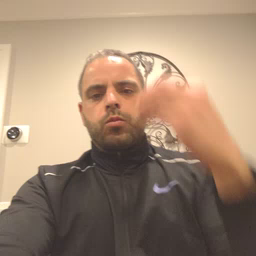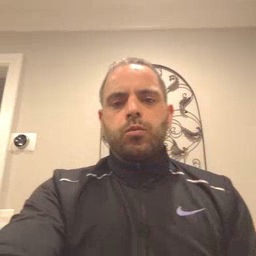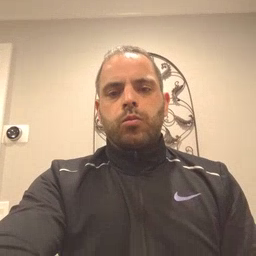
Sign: room